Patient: sex M, age 61
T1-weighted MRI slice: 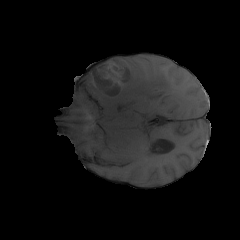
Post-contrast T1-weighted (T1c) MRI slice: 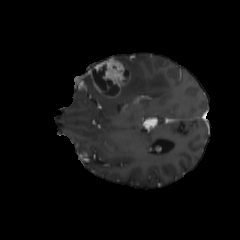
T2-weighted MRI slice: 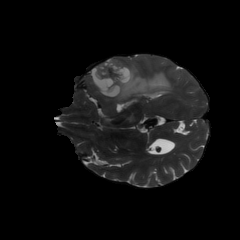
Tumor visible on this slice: yes
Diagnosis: Glioblastoma, IDH-wildtype
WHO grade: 4